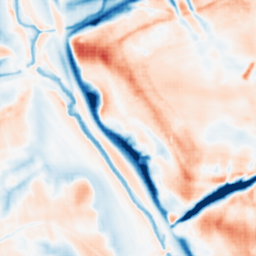
Category: multiscale
Decomposition family: dog_multiscale
Decomposition parameters: sigma_ratio: 1.6
n_scales: 5
base_sigma: 1
Upsampling method: sinc_blackman
Upsampling parameters: scale: 4
kernel_size: 8
Upsampling scale: 4